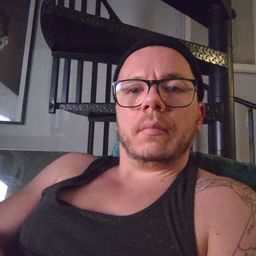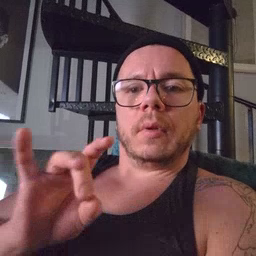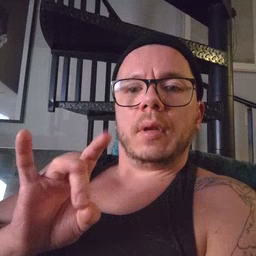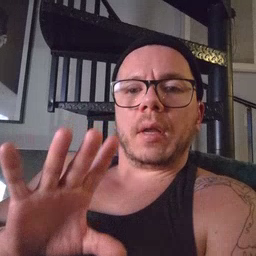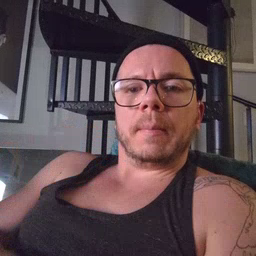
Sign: yucky